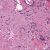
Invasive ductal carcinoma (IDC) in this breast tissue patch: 0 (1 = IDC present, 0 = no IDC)